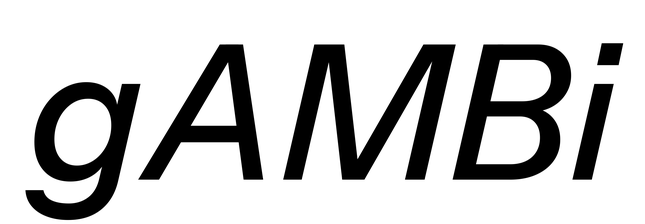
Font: InstrumentSans-Italic_Medium_Italic